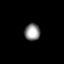
Tissue: lung
Cell type: Others
Senescence score: 0.188
Nuclear area (px): 262
Mean DAPI intensity: 141.374